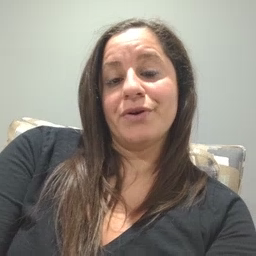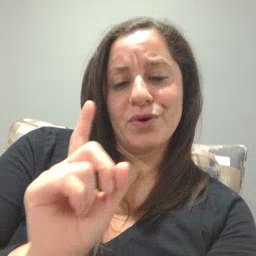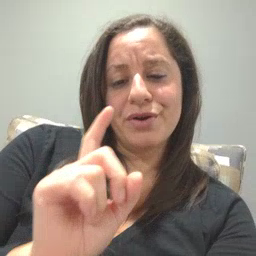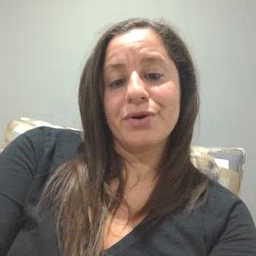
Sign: where